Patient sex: F
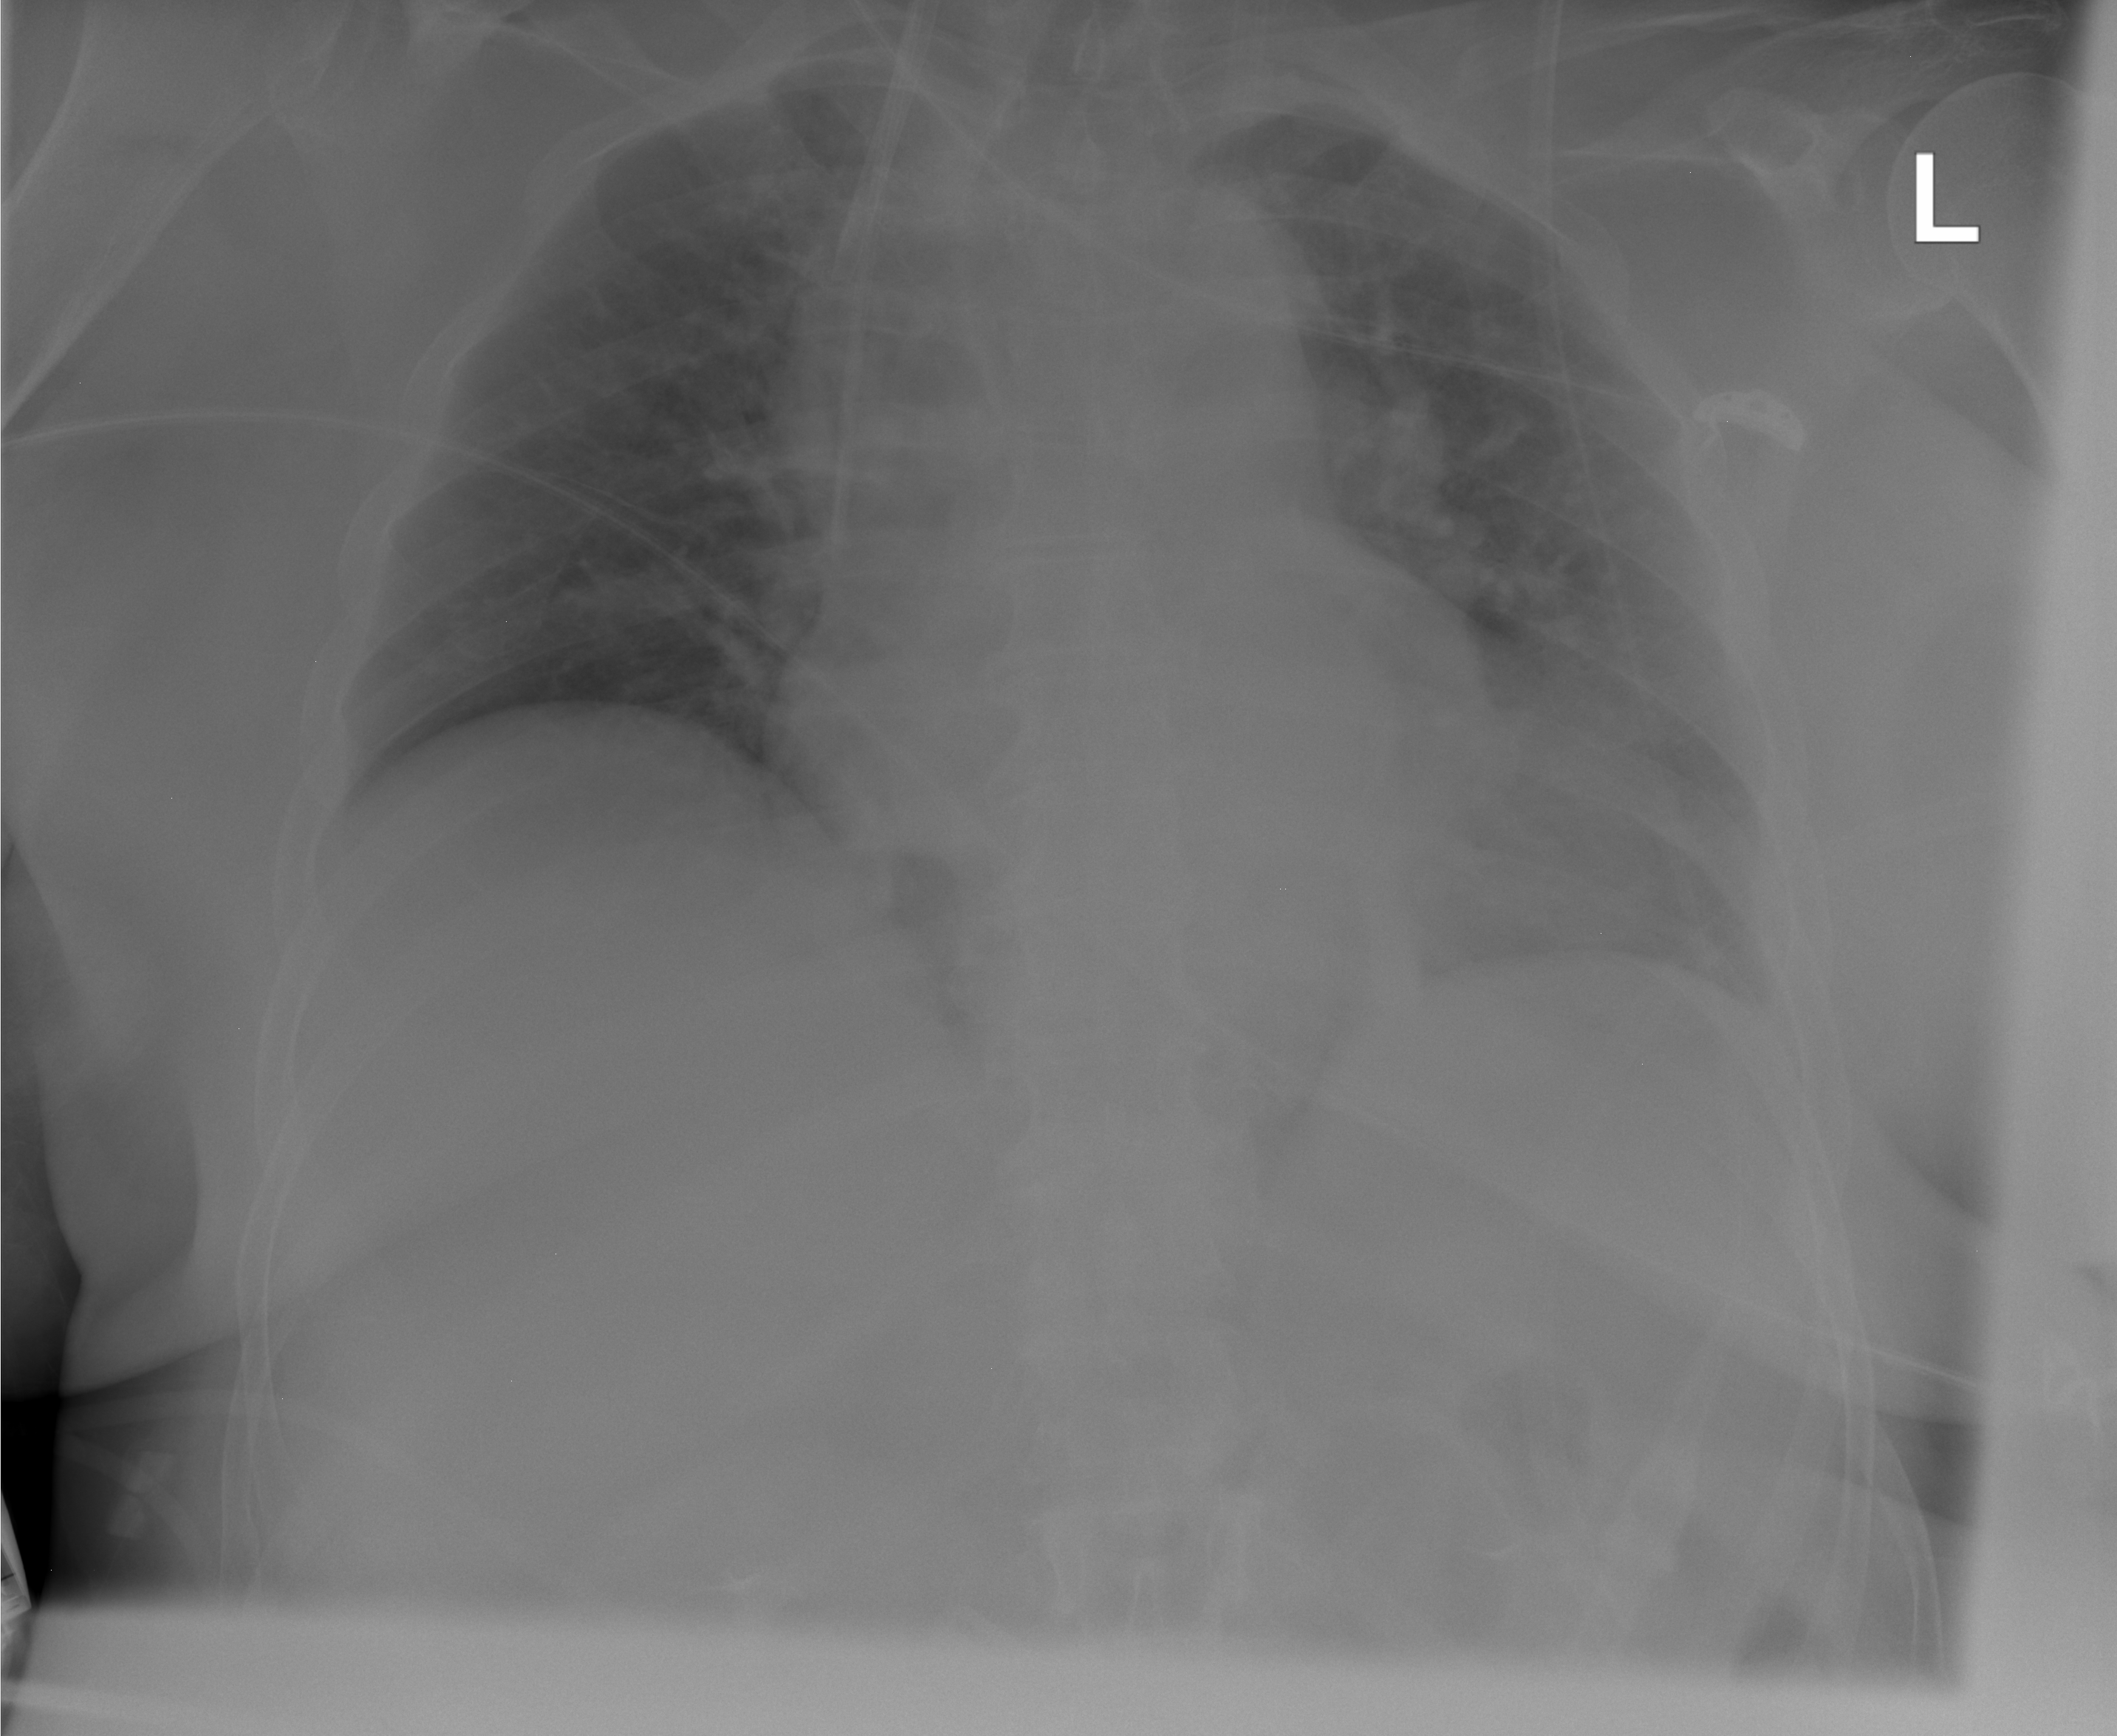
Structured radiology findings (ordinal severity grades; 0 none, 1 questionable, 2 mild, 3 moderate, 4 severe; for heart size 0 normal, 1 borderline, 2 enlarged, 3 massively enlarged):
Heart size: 2
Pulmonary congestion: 0
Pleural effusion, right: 0
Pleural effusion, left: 2
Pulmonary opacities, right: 0
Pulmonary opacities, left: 0
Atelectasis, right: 1
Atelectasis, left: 2